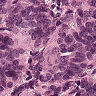
Metastatic tissue present: yes